Field crop: maize
Growth stage: 2
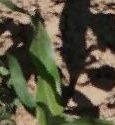
Species: maize